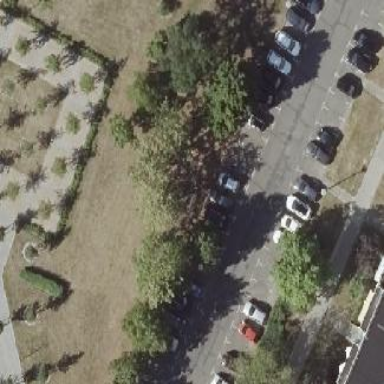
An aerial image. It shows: Street-side parking area.